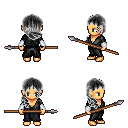
a pixel art fantasy rpg character, female body template, human, tanned skin, gray robe, red pants, gray right-swept hairstyle, white cloth bracers, spear, four views (front, back, left, right), 2x2 character sprite sheet, small pixel art, hard edges, no anti-aliasing